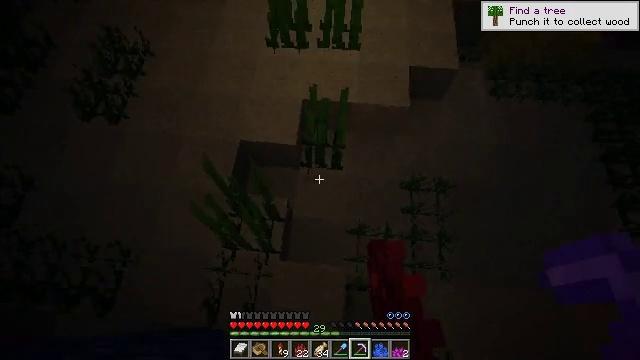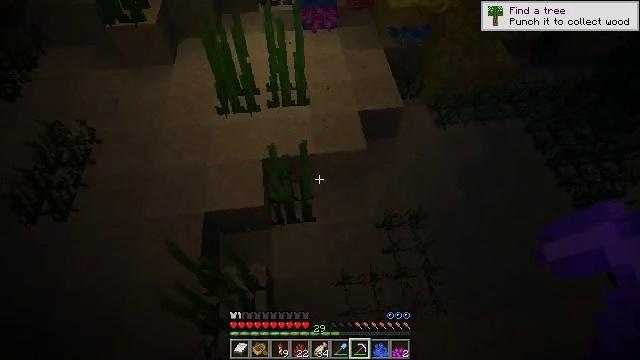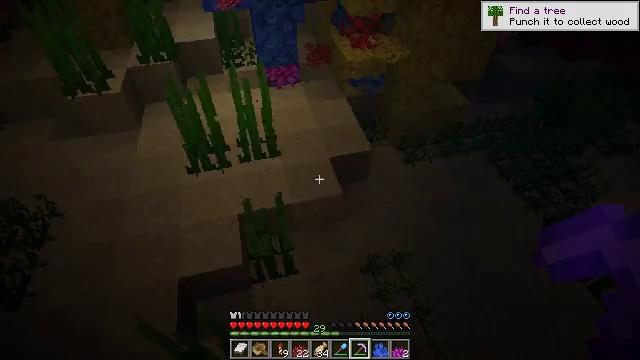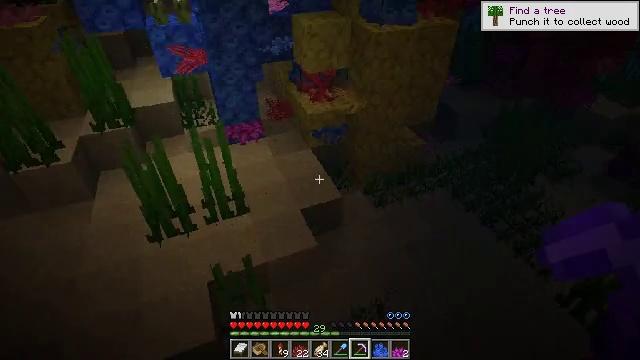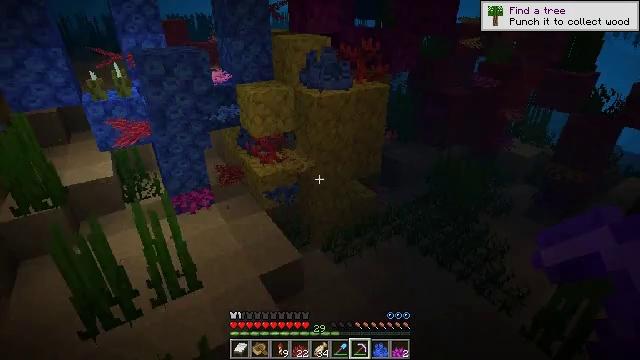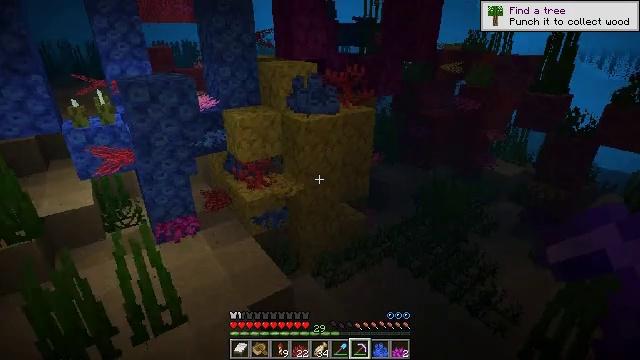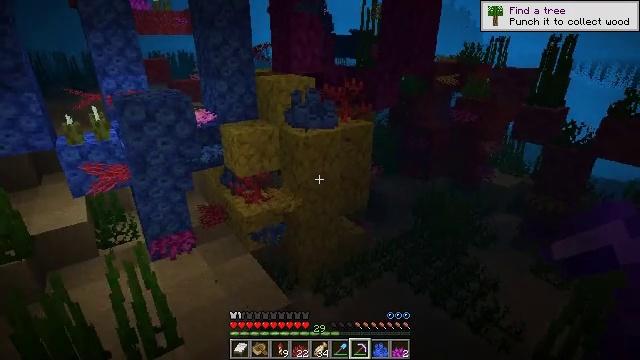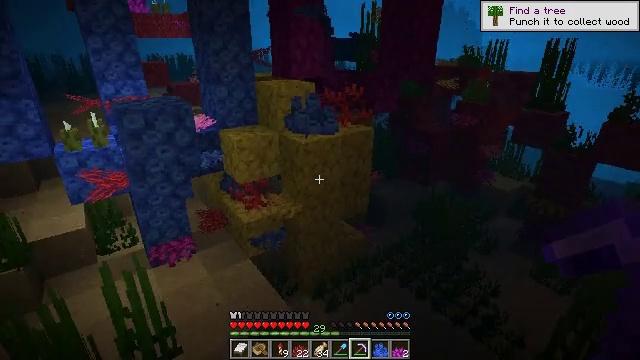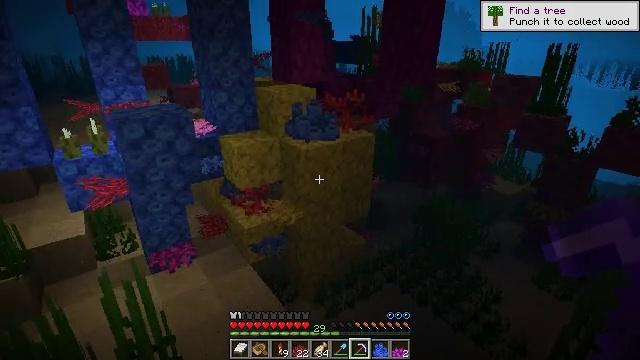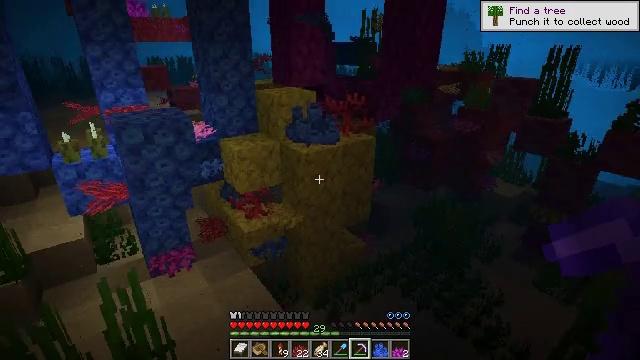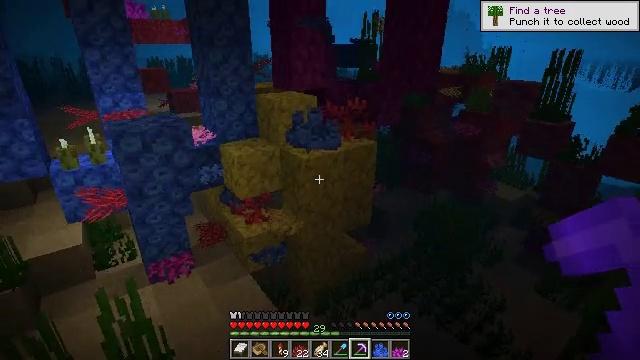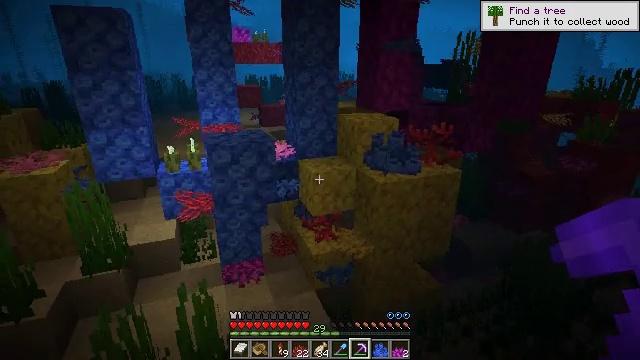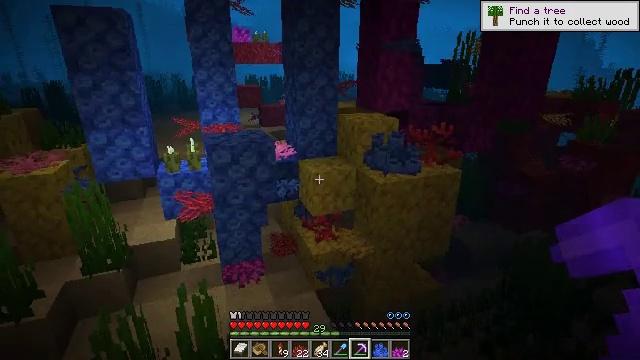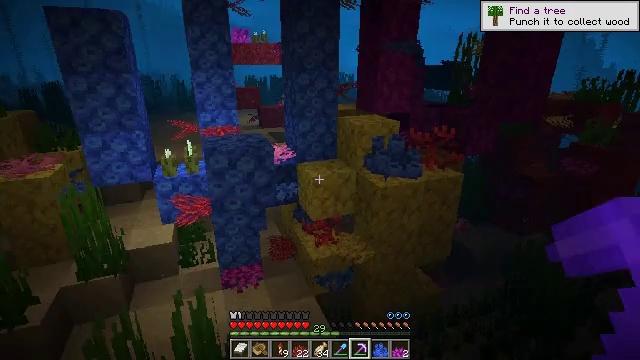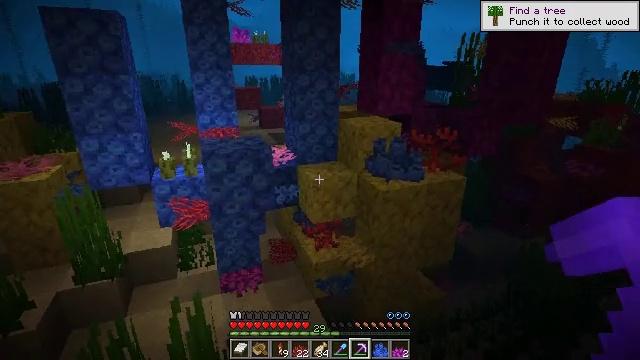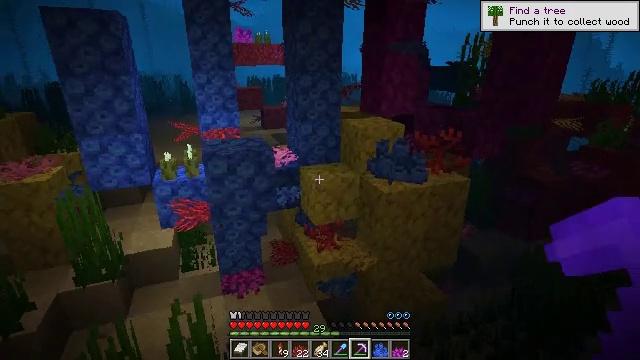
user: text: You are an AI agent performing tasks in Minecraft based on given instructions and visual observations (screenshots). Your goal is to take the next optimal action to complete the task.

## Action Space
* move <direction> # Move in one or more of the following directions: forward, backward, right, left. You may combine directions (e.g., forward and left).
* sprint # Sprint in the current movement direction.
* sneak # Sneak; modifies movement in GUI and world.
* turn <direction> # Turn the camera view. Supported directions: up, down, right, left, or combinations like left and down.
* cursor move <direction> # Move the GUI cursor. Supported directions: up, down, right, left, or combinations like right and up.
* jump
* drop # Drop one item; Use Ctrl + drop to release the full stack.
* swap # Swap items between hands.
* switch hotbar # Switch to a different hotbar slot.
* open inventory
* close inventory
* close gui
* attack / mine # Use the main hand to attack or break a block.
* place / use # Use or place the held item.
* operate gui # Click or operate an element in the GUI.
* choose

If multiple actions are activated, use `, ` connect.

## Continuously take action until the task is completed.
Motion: motion action
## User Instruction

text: Gather a fire coral wall fan using a suitable tool.
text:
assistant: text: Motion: move forward, turn right and up
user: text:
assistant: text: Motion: move forward, turn right and up
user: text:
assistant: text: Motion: move forward, turn right and up
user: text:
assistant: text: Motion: move forward, turn right and up, jump
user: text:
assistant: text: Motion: move forward, turn right and up, jump
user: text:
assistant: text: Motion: move forward, turn up, jump
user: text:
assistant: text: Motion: move forward, jump
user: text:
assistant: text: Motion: move forward, jump
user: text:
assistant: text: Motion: move forward
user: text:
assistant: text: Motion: move forward
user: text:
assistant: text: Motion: move forward, turn left and up
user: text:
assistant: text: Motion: move forward
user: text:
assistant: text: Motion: move forward
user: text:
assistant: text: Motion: move forward
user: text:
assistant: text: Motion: move forward
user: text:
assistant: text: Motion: move forward, turn left
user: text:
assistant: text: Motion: move forward, turn left
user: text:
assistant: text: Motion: move forward, turn left
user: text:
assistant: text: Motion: move forward, turn left
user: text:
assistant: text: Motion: move forward, turn left
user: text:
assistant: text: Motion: move forward, turn left
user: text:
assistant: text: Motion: move forward
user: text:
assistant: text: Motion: move forward
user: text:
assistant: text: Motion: move forward
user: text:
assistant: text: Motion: move forward, turn left
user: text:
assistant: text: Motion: move forward, turn left
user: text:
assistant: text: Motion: move forward
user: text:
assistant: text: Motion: move forward
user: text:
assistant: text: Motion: move forward
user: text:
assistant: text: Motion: move forward